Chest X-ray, AP view. Patient: 53 years old, sex M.
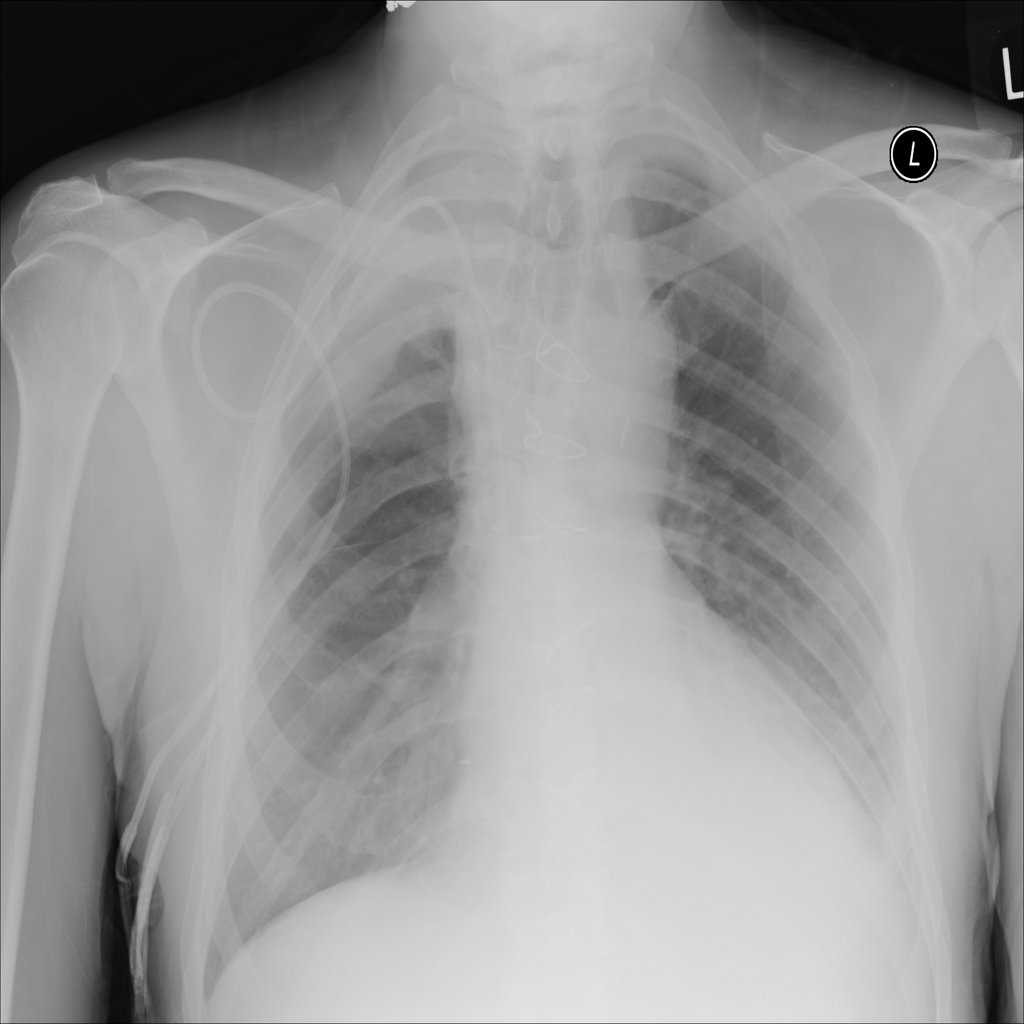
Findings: Effusion, Fibrosis, Mass